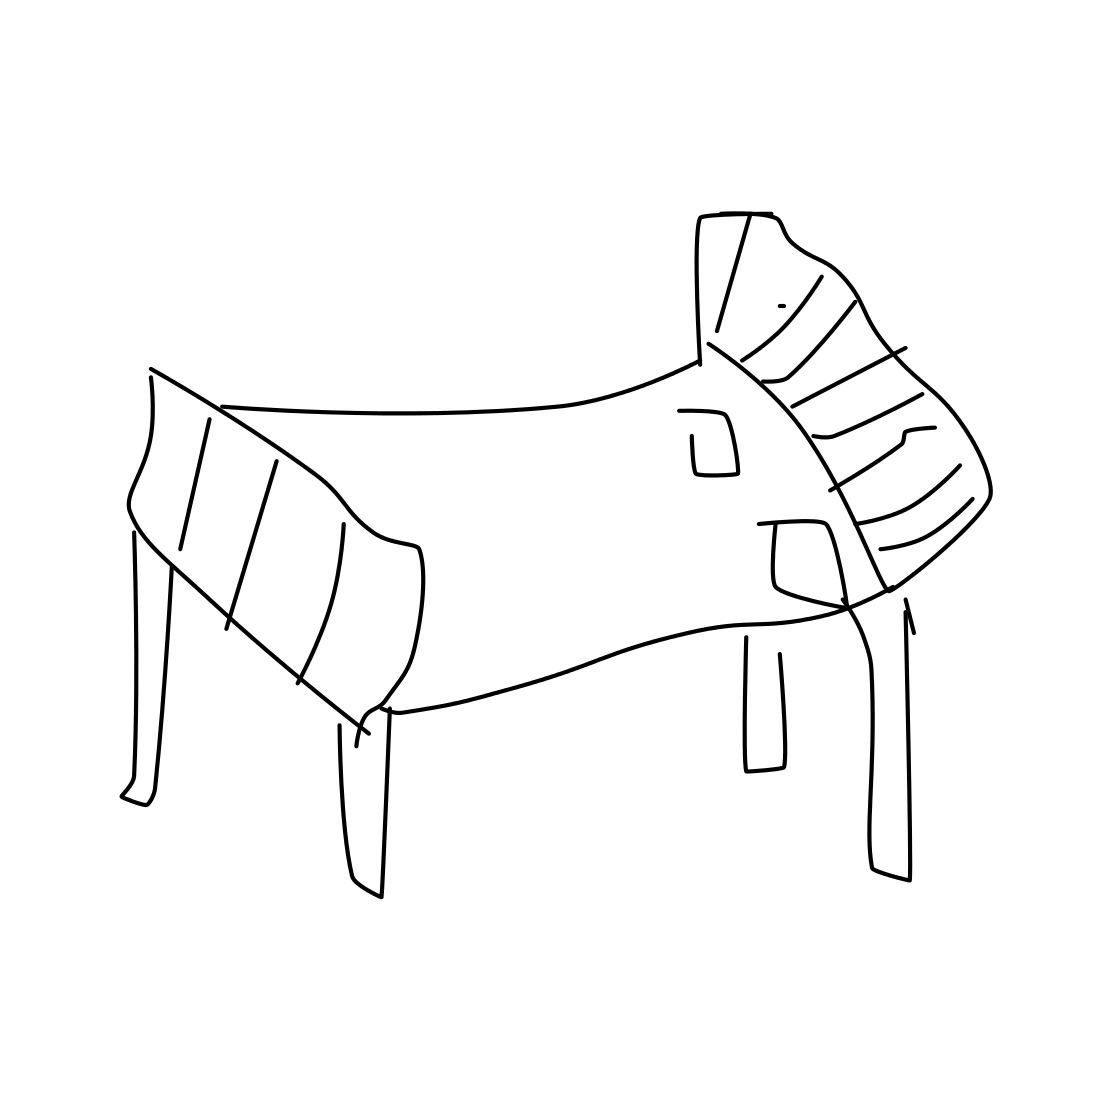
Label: bed